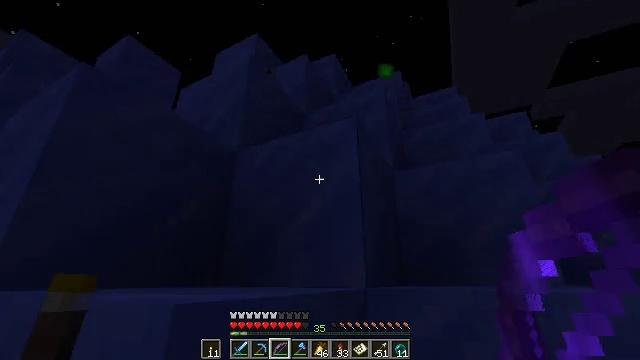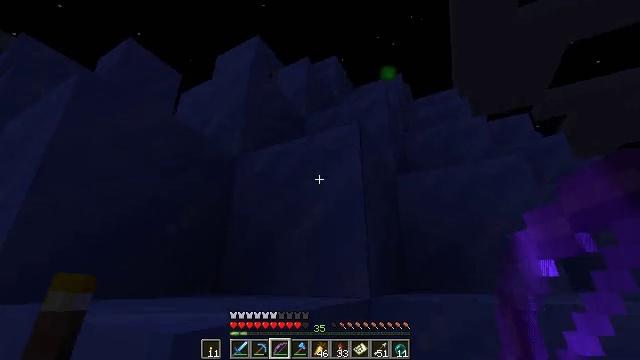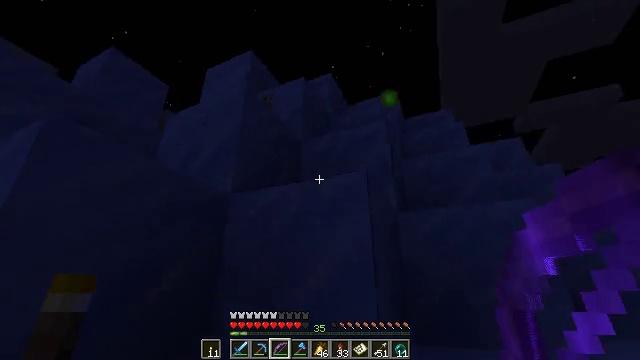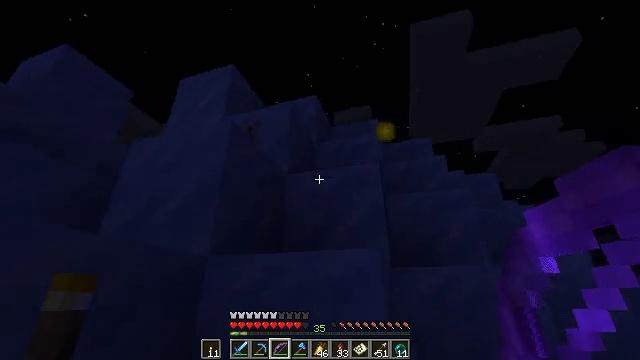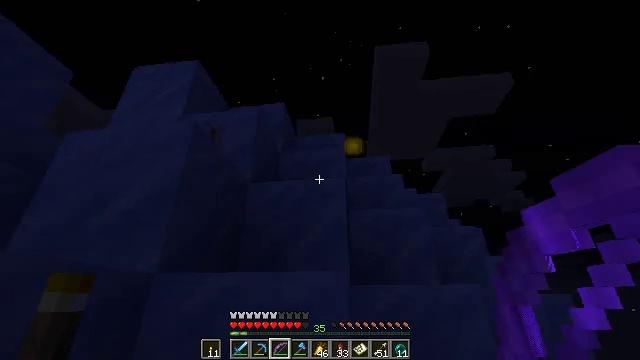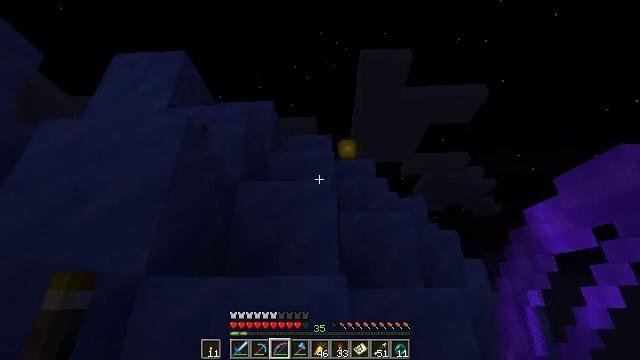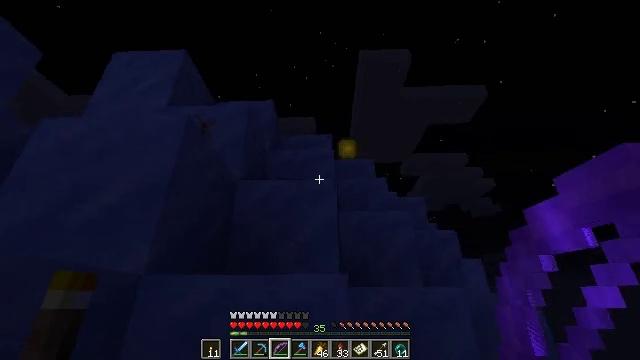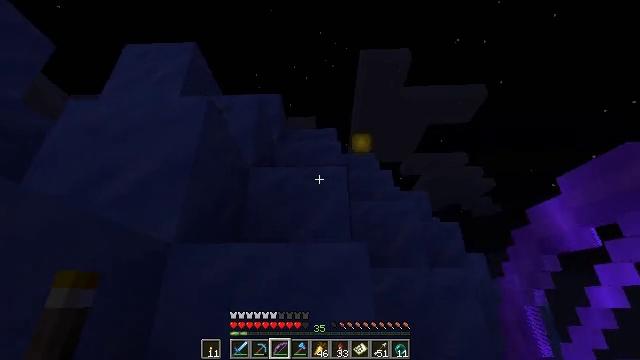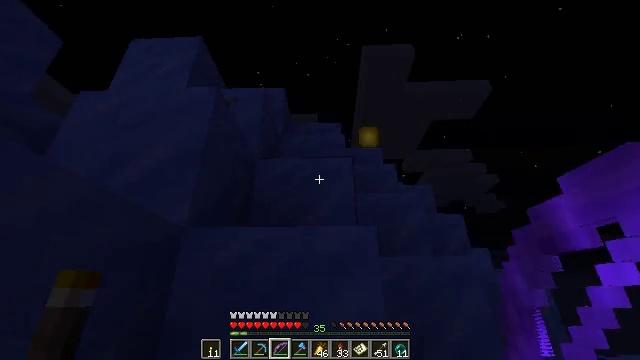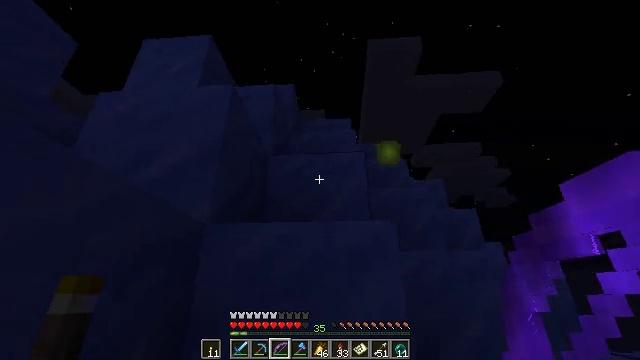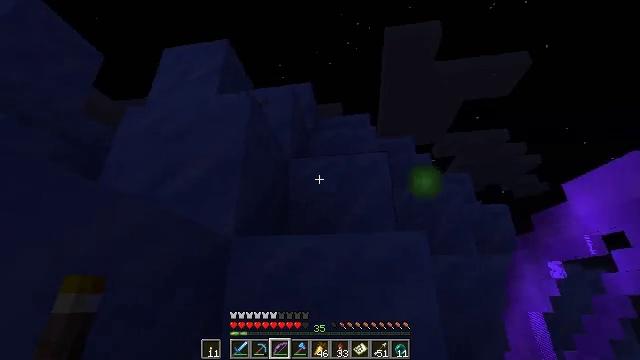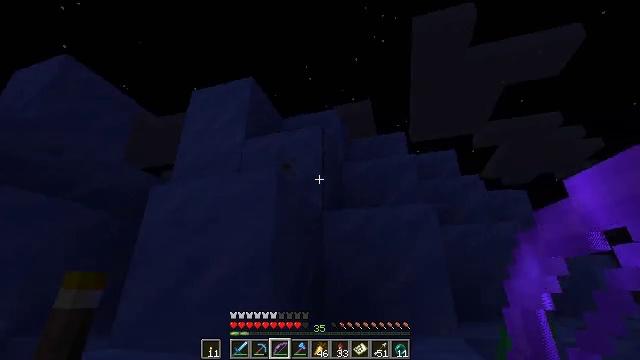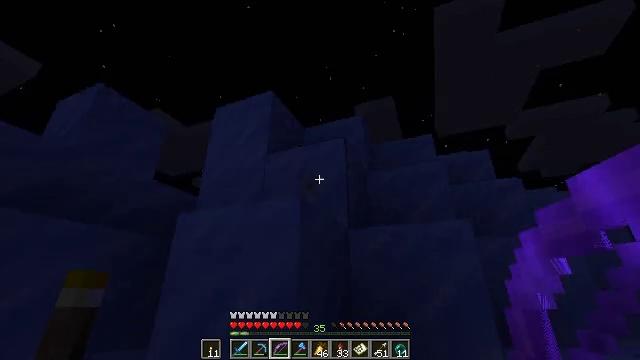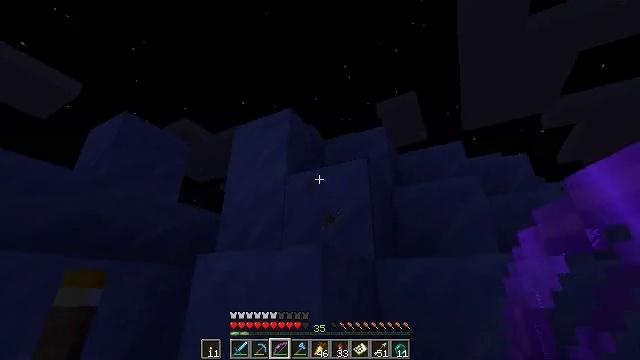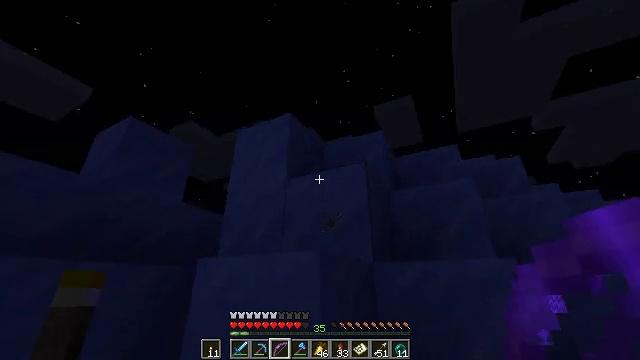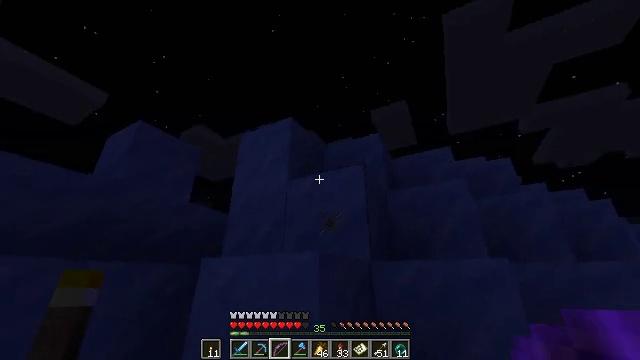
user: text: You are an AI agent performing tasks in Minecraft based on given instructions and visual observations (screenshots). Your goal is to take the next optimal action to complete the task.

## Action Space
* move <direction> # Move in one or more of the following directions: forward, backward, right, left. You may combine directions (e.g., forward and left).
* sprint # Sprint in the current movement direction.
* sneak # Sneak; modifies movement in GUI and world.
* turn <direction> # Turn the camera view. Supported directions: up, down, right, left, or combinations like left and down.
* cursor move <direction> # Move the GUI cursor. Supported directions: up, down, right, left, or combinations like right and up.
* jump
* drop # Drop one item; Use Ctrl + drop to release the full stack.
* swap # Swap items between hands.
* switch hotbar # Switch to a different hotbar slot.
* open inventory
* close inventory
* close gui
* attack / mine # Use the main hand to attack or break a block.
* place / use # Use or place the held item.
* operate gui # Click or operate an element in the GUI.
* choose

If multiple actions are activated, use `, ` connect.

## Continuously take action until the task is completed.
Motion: motion action
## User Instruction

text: Collect packed ice using a pickaxe.
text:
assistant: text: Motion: move forward, sprint, jump
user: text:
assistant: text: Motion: move forward, sprint, turn right and up, jump
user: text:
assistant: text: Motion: move forward, sprint, turn right and up, jump
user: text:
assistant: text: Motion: move forward, sprint, turn right and up, jump
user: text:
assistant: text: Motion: move forward, sprint, turn right, jump
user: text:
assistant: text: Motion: move forward, sprint, jump
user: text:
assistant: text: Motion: move forward, sprint, jump
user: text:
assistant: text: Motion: move forward and move right, sprint, jump
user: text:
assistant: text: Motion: move forward and move right, sprint, turn left, jump
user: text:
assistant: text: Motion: move forward and move right, sprint, turn left and down, jump
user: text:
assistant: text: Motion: move forward and move right, sprint, turn left, jump
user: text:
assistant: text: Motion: move forward and move right, sprint, turn left, jump
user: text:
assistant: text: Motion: move forward, sprint, turn left, jump
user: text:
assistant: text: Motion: move forward, sprint, jump
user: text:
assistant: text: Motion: move forward, sprint, jump
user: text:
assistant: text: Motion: move forward, sprint, turn right and down, jump
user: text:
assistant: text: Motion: move forward, sprint, turn right and down, jump
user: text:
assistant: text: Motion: move forward, sprint, turn right, jump
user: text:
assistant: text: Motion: move forward, sprint, jump
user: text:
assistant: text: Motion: move forward, sprint, turn left and down, jump
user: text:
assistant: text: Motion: move forward and move right, sprint, turn left and down, jump
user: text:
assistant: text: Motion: move forward and move right, sprint, turn left and down, jump
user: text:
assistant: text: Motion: move forward and move right, sprint, turn left and down, jump
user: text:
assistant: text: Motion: move forward and move right, sprint, turn down, jump
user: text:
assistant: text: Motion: move forward and move right, sprint, jump
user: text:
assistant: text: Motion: move forward and move right, sprint, turn down, jump
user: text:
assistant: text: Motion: move forward and move right, sprint, turn down, jump
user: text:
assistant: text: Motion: move forward and move right, sprint, turn down, jump
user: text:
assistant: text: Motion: move forward and move right, sprint, turn down, jump
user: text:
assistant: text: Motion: move forward and move right, sprint, turn left and up, jump